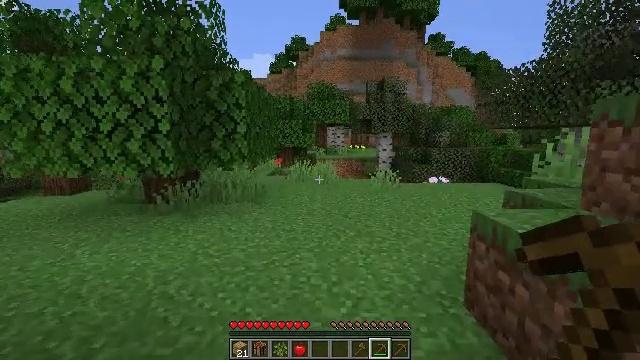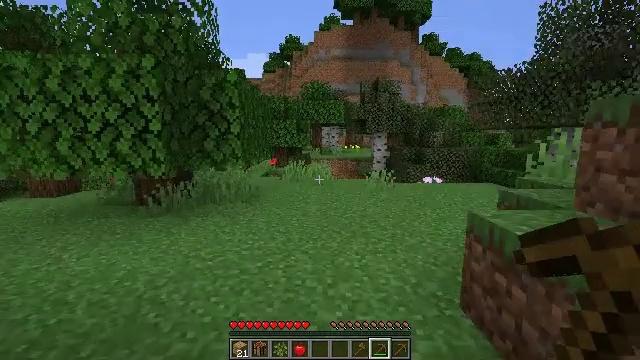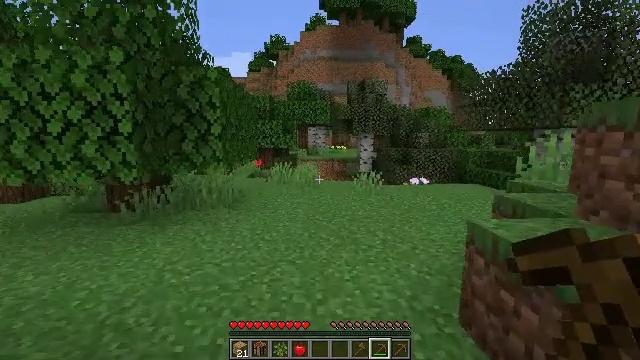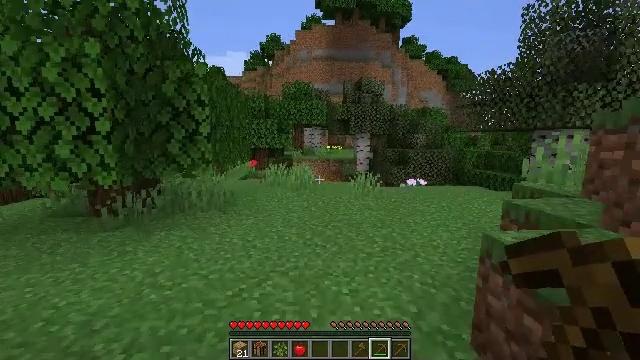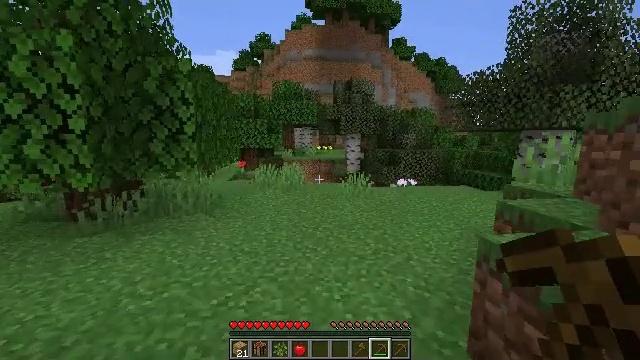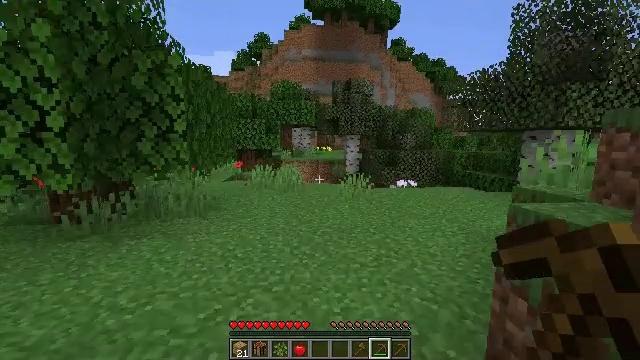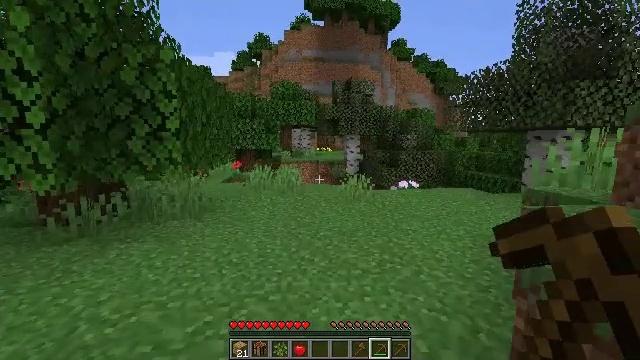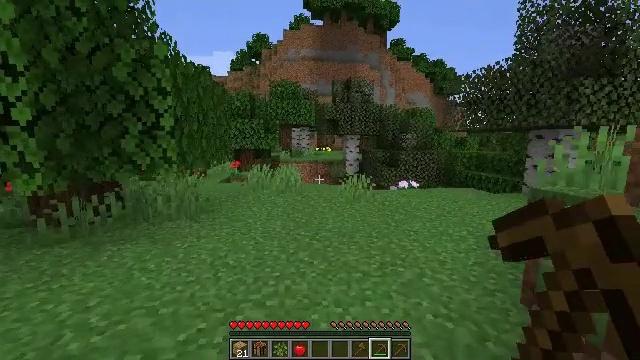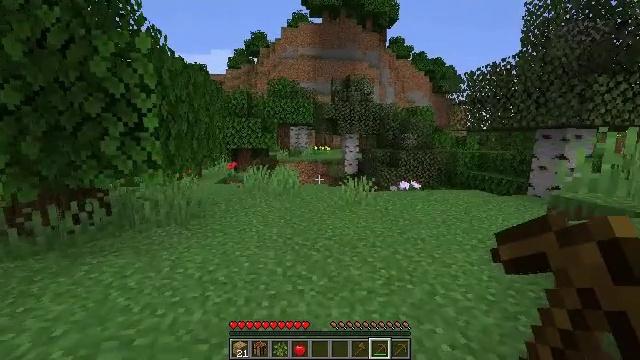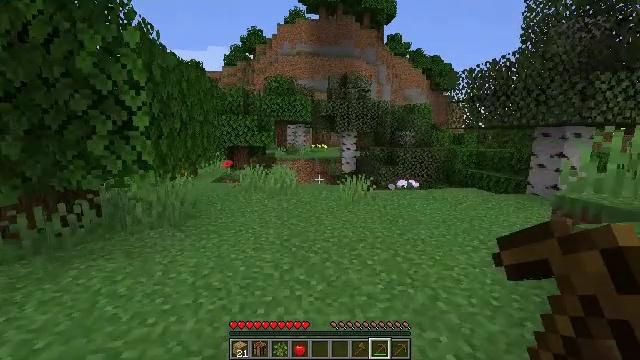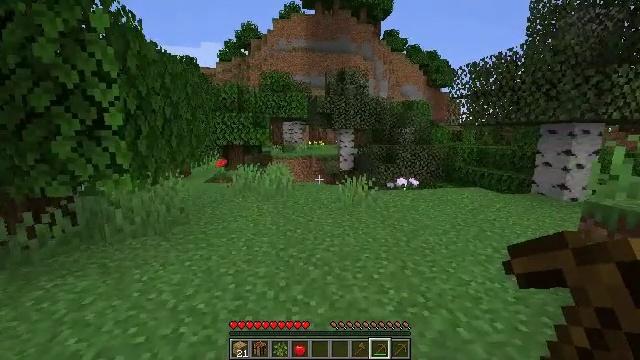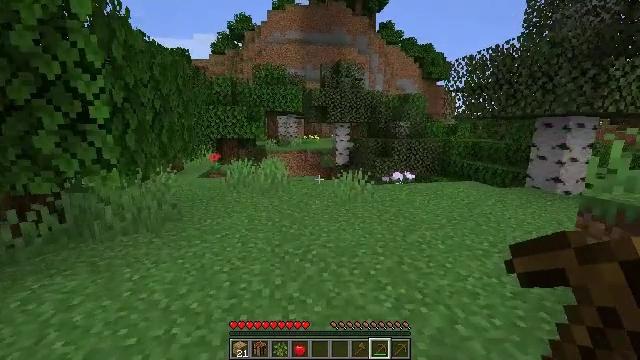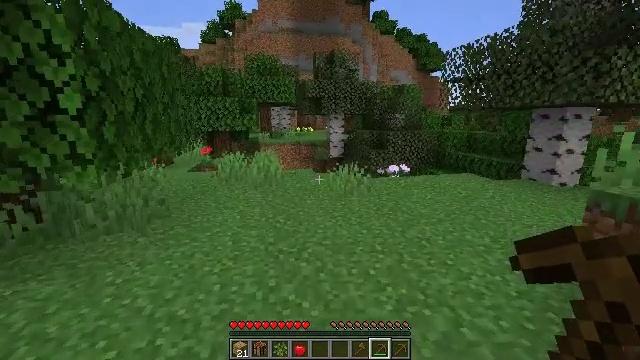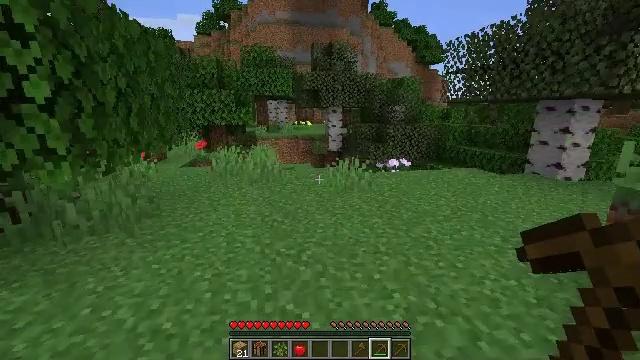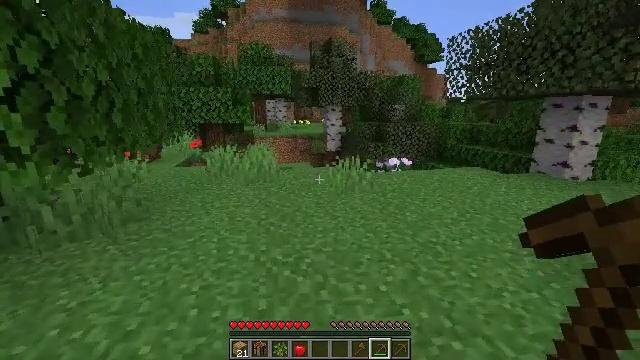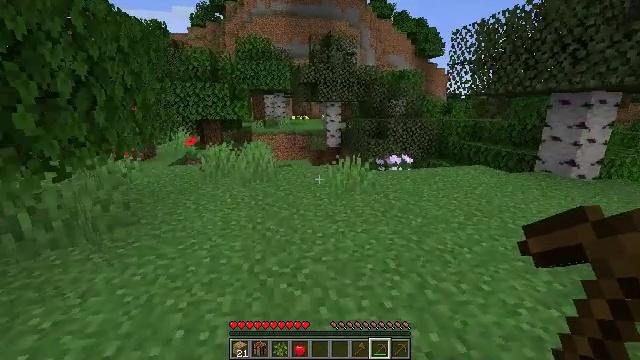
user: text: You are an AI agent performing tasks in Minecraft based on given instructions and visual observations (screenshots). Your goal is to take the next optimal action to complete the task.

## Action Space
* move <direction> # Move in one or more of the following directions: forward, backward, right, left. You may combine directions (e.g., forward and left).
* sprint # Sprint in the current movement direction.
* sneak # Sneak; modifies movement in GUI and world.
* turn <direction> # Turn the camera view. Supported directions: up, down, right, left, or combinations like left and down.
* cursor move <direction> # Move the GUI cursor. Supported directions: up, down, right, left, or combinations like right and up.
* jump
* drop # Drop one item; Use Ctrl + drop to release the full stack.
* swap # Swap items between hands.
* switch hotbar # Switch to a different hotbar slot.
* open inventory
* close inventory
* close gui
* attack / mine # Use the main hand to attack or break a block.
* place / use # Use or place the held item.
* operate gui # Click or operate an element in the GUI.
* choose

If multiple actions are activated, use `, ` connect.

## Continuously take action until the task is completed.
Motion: motion action
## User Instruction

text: Break the birch leaves block.
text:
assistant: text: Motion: move forward, turn right
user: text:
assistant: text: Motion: move forward, turn right
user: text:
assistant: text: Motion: move forward
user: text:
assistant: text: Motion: move forward, turn right
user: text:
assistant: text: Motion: move forward
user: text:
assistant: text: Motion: move forward
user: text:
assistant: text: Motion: move forward
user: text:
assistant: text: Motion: move forward
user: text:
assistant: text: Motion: move forward
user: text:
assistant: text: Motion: move forward
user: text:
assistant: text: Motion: move forward, turn right and down
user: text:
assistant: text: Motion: move forward, turn right and down
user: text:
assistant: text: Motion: move forward, turn down
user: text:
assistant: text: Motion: move forward
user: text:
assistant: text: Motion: move forward
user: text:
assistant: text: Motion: move forward
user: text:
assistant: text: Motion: move forward, turn down
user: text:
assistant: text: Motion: move forward, turn down
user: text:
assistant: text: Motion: move forward
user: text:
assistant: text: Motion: move forward, turn down
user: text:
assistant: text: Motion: move forward, turn down
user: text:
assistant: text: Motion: move forward
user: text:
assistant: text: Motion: move forward
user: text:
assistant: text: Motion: move forward
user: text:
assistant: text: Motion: move forward
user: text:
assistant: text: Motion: move forward
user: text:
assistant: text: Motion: move forward
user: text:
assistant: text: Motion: move forward
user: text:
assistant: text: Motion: move forward
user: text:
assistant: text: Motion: move forward, turn left and down